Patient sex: M
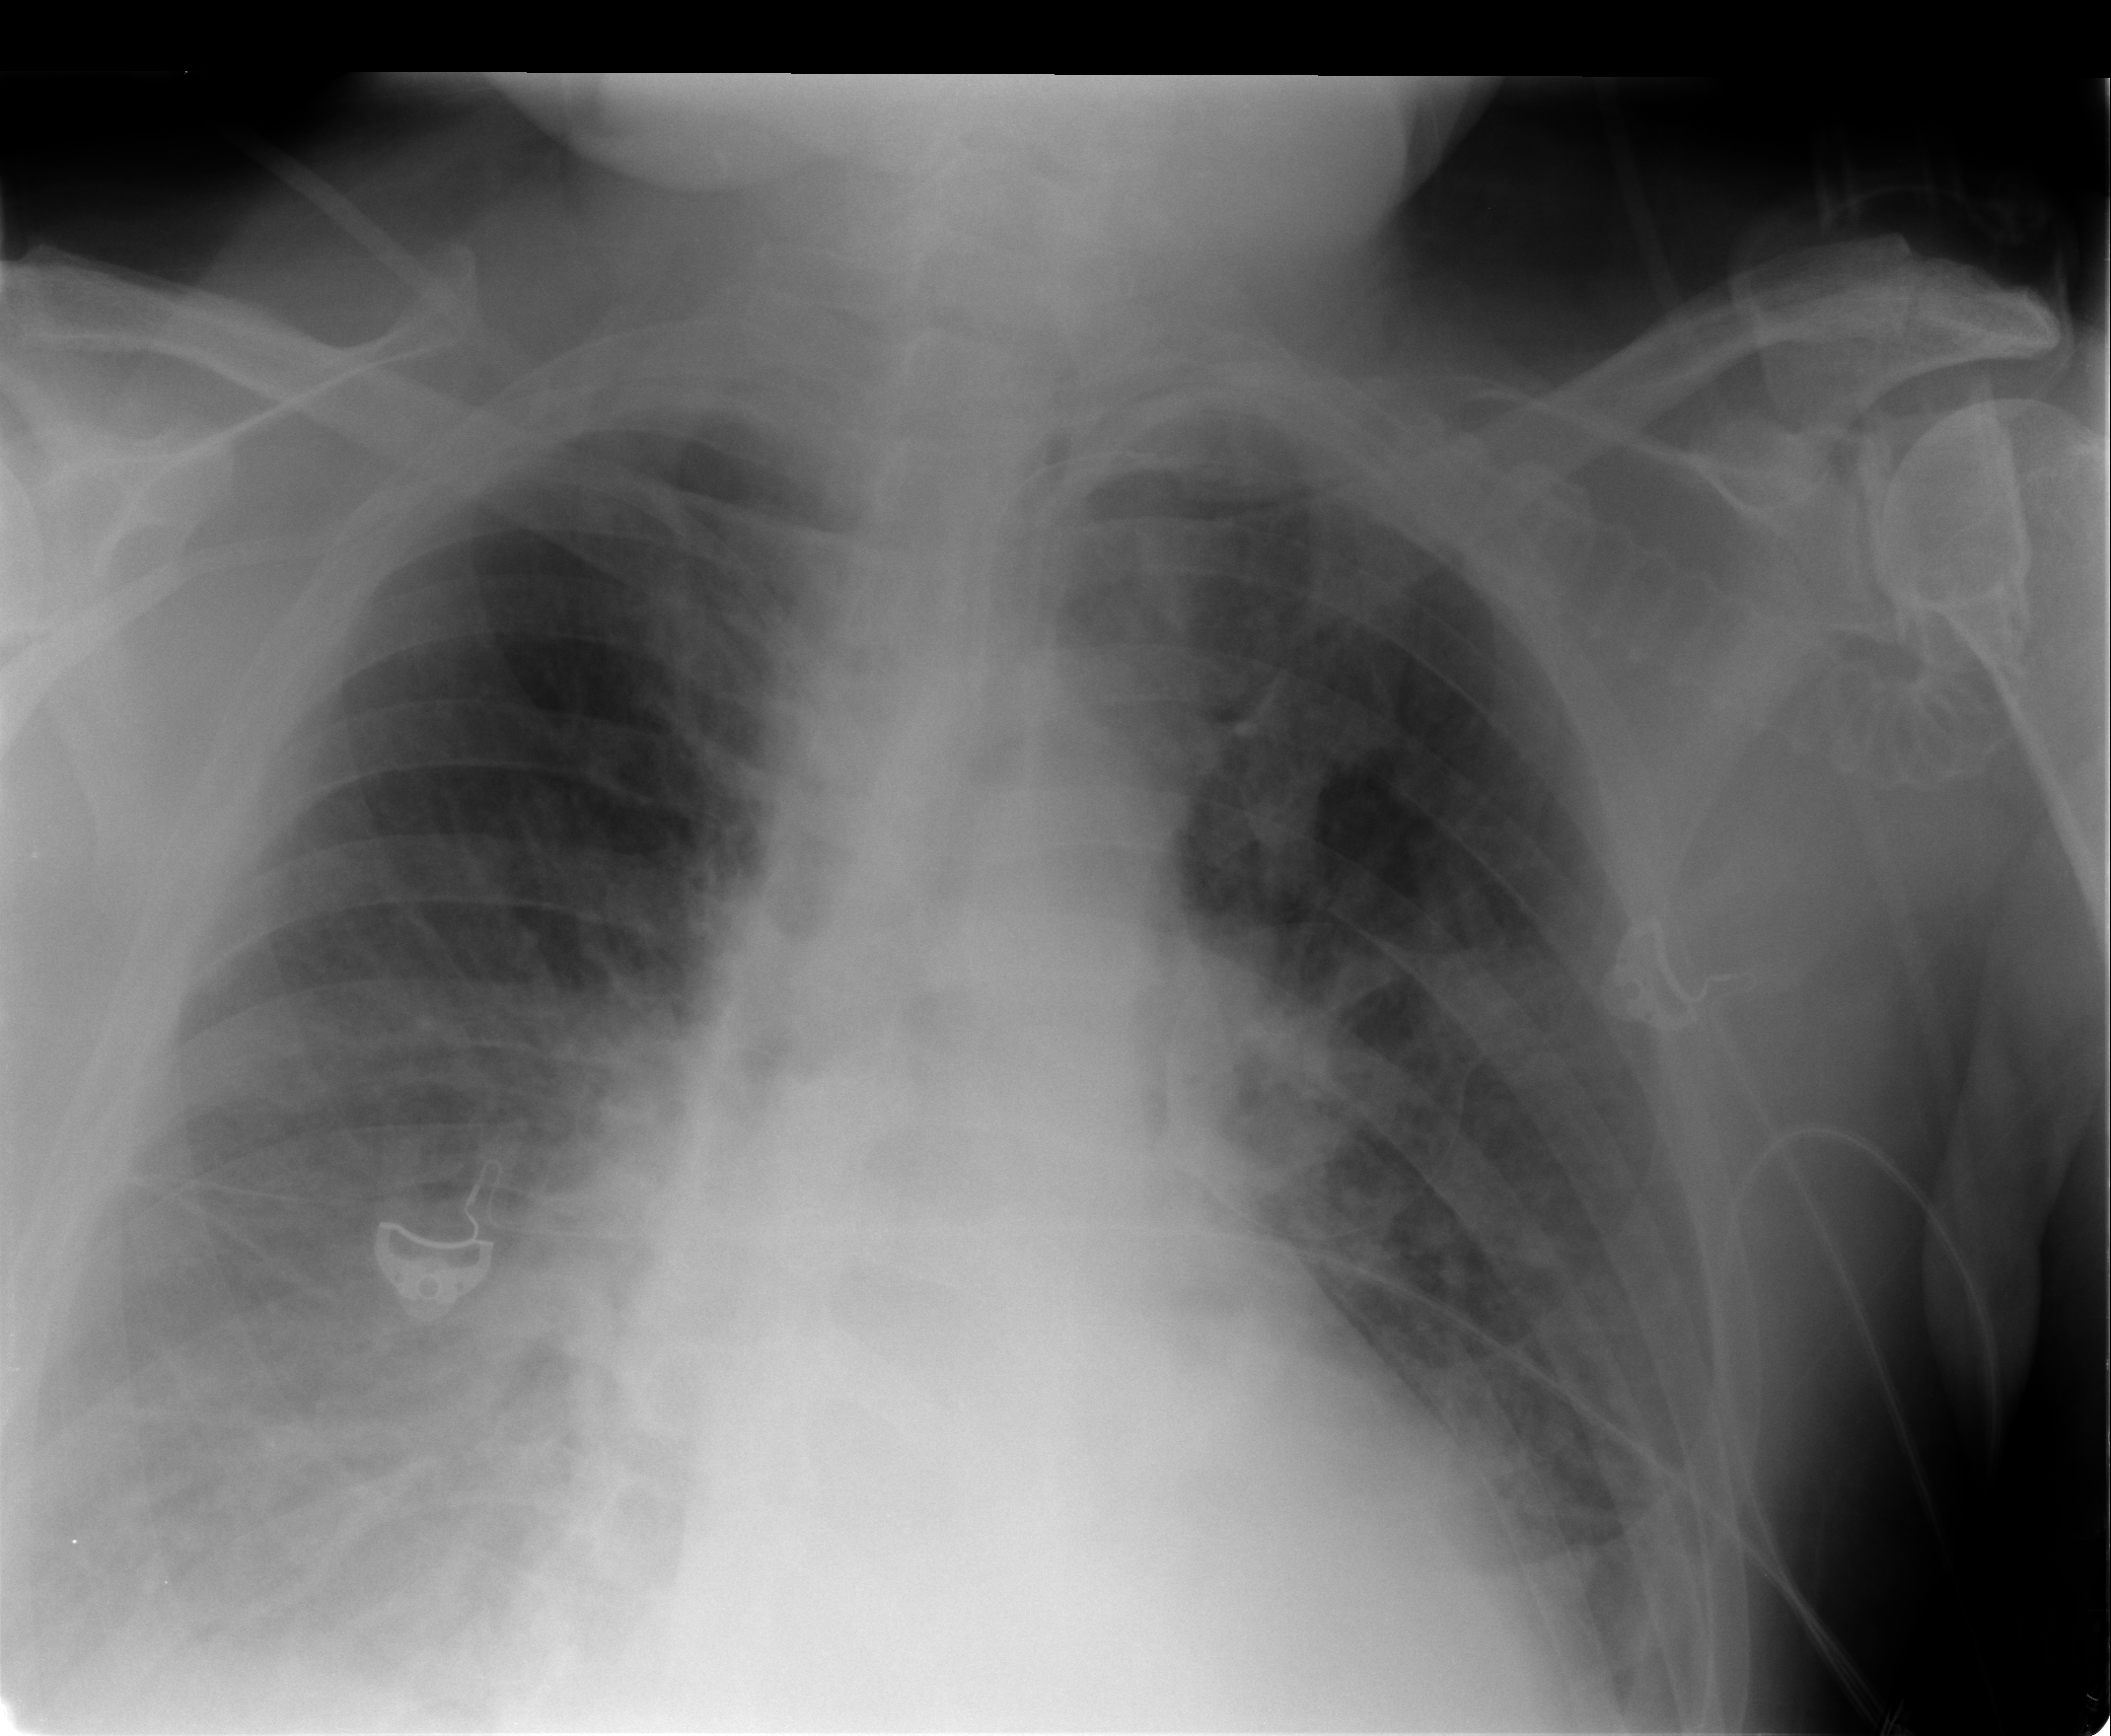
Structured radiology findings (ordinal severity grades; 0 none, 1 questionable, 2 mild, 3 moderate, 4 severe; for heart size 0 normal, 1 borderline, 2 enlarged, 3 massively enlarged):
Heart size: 2
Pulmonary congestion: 2
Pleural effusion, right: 2
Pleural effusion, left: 0
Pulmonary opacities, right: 2
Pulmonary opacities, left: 0
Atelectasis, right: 2
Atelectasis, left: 2